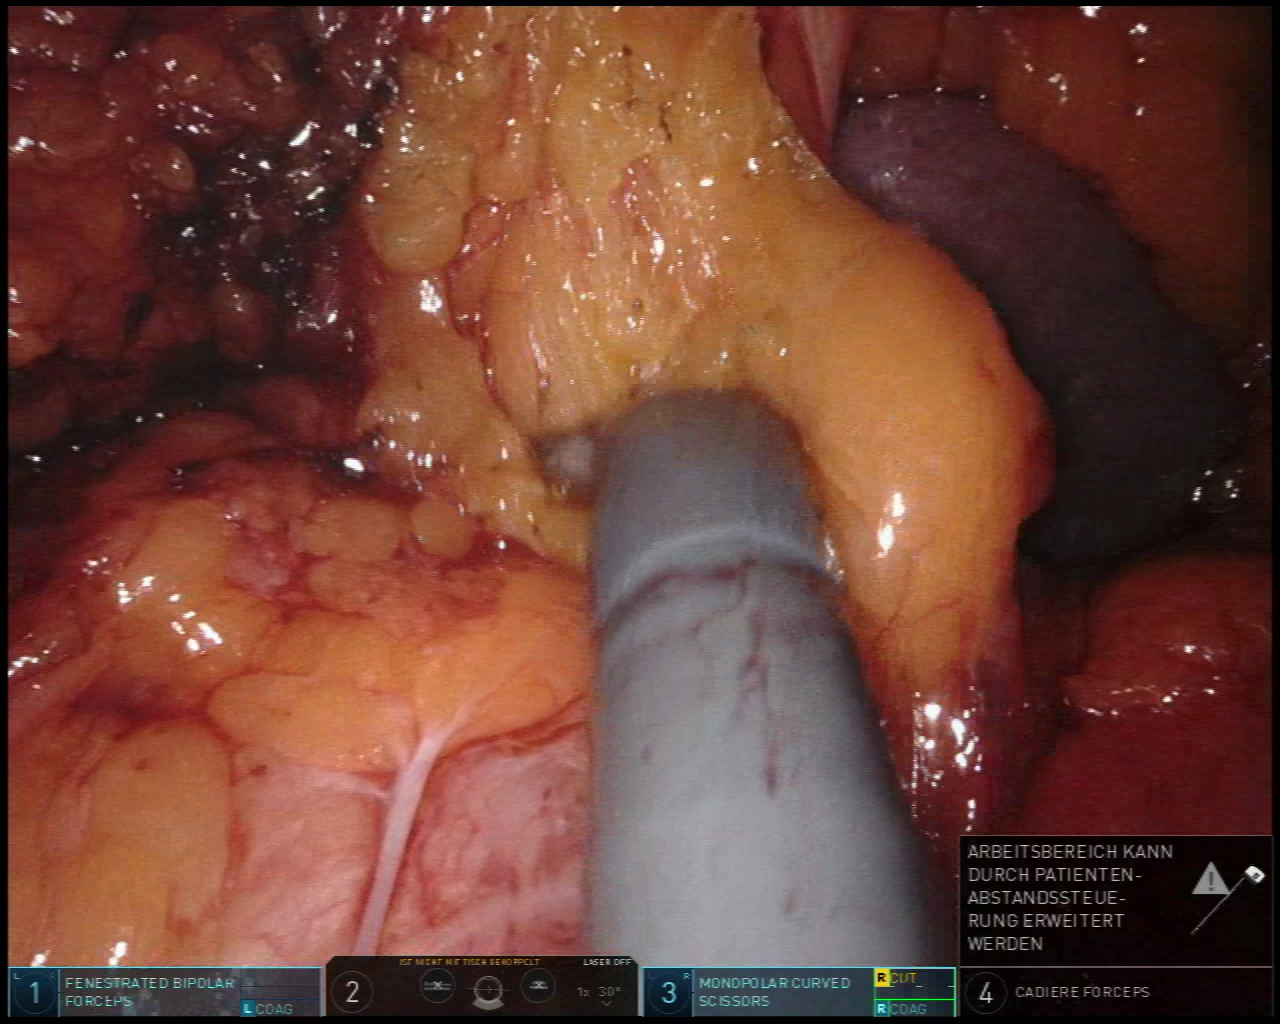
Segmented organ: spleen
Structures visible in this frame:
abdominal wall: no
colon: yes
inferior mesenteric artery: no
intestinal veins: no
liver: no
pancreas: no
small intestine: no
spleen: yes
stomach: no
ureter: no
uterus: no
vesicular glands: no